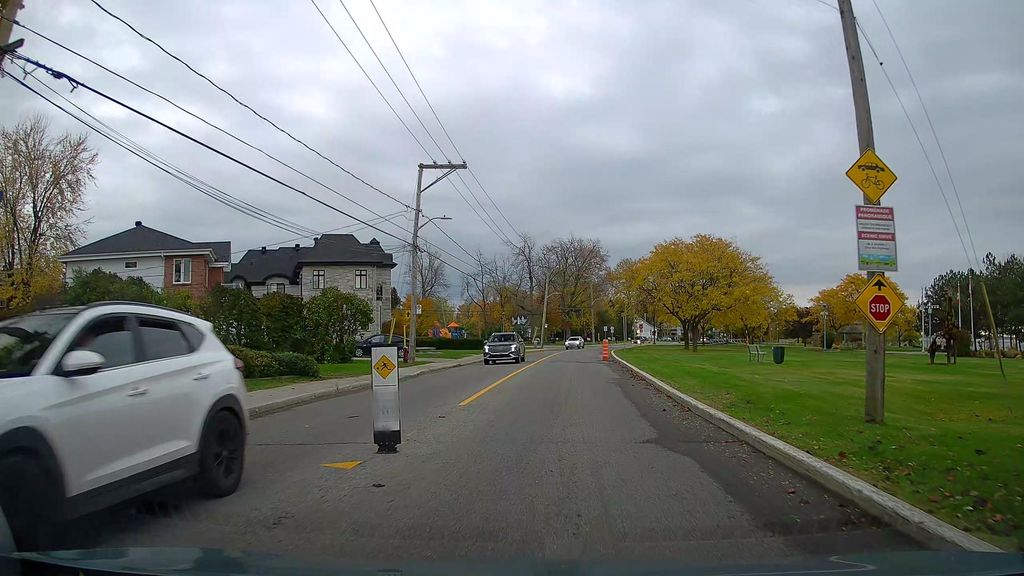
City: montreal